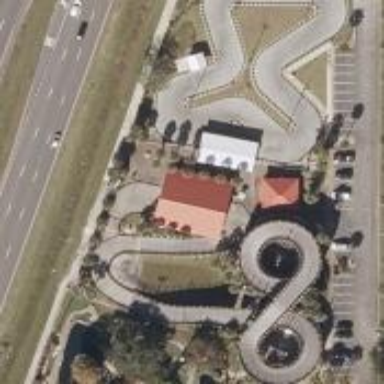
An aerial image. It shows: Karting raceway for sports activities.